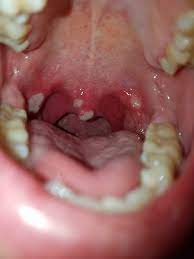
Condition: Mouth Ulcer